Question:
I've implemented a basic raycasting algorithm successfully, but I want to expand it to work with "angle ranges".
Knowing grid cell size, number of columns and rows, starting ray position, angle a and angle b, how can I get all the cells that fall between the two rays?
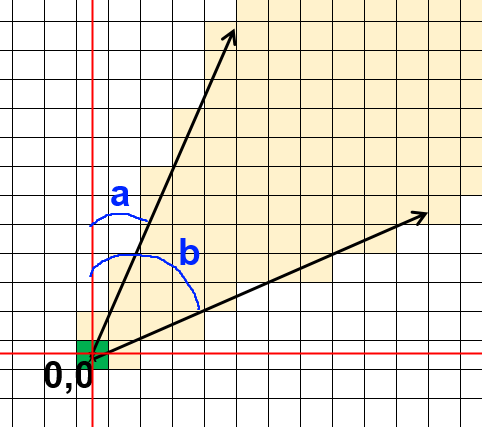
Answer: If both rays lie in the same quadrant or in neighbour quadrants:
You can use slightly modified <URL> horizontal sector:
'''
initialisation for deltaerr1, deltaerr2
for x from 0 to EndXCoord
get all cells in column (x,y1)-(x,y2)
error1 := error1 + deltaerr1
if error1 >= 0.5 then
y1 := y1 + 1
error1 := error1 - 1.0
error2 := error2 + deltaerr2
if error2 >= 0.5 then
y2 := y2 + 1
error2 := error2 - 1.0
'''
If the rays are in opposite quadrants, then walk them apart (and take all intermediate quadrant)
Some cases:
1st and 2nd quadrants: make steps in y-direction, get rows
1st and 4th quadrants: make steps in x-direction ,get columns (as in pseudocode)
start in the 1st and end angle in 3rd quadrants: make steps in y-direction in each quadrant, get all needed cells in the 2nd quadrant
special cases:
some angle is n*90 - it may be necessary to change direction
rays make a 180deg angle: do Bresenham steps along the line in needed range, get rows or columns in selected semi-plane